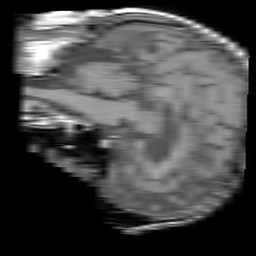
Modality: T1w
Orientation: sagittal
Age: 81
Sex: male
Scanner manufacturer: philips
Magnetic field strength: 3 T
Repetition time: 0.2906 s
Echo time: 0.002302 s